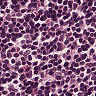
Metastatic tissue present: no